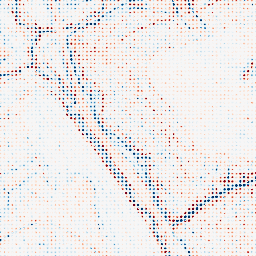
Category: edge_preserving
Decomposition family: bilateral
Decomposition parameters: d: 9
sigma_color: 100
sigma_space: 25
Upsampling method: sinc_blackman
Upsampling parameters: scale: 8
kernel_size: 4
Upsampling scale: 8